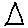
Label: triangle